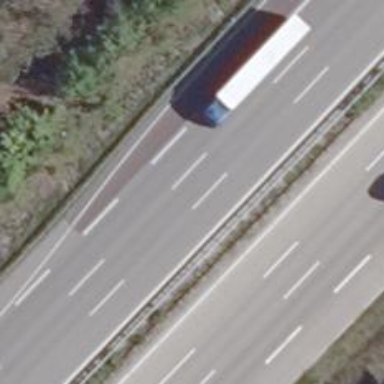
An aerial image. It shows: Asphalt motorway.